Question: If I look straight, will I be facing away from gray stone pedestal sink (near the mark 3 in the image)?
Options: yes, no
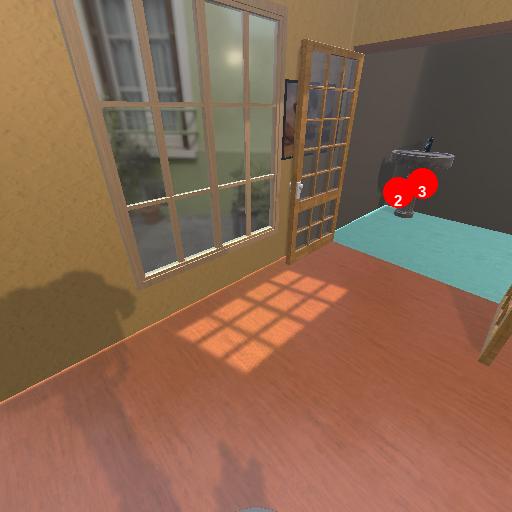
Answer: yes